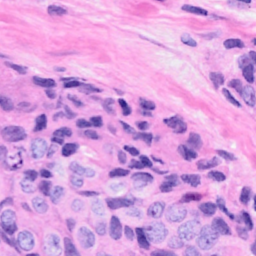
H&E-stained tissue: Breast